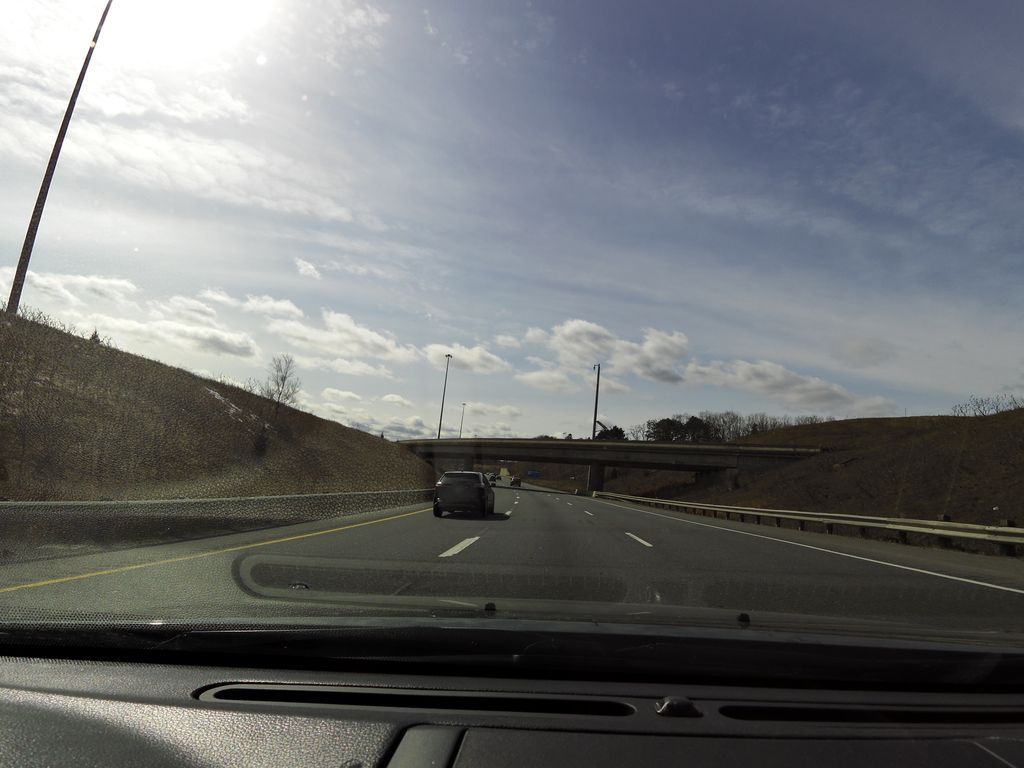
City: hamilton